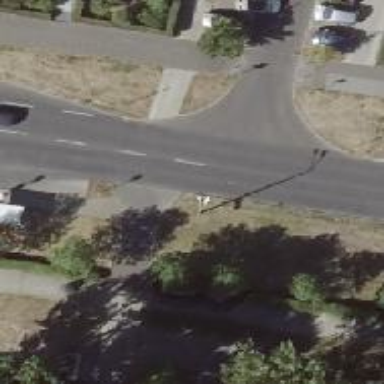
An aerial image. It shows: Tertiary road with asphalt surface. There is separate track for cyclists on the right side and sidewalks on both sides.